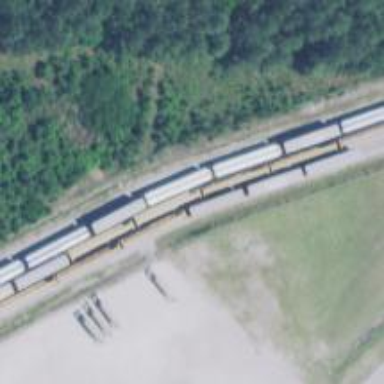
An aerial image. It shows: Railway yard in service.